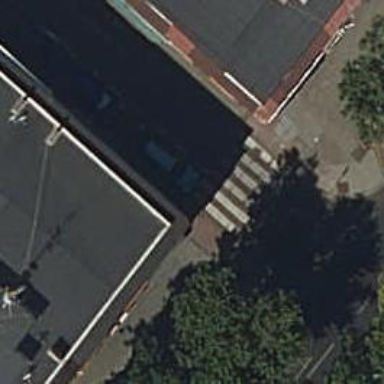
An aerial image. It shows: Marked road crossing.